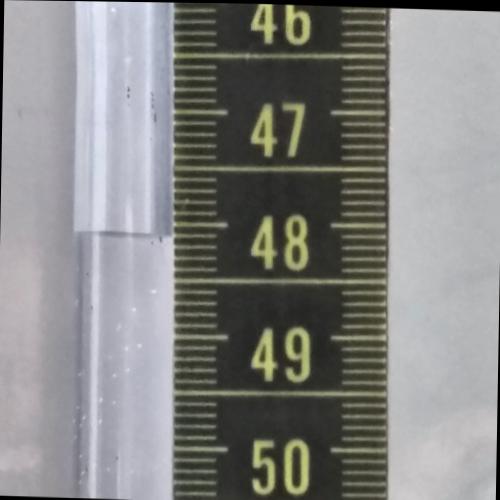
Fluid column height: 48.1 cm